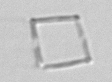
Label: Nanoneis